The image folds the raw vibration samples of a bearing signal into a 2-D grayscale square (signal-to-image encoding). Determine the bearing's health state. Answer with exactly one of: normal, inner_race, outer_race, ball.
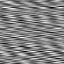
Answer: ball